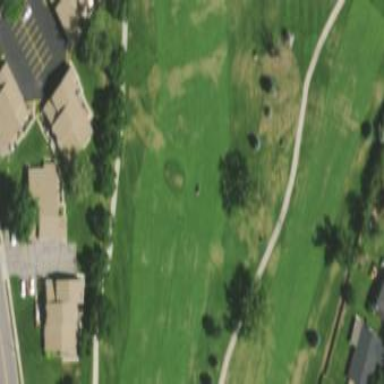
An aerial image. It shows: Grassy area designated as golf fairway.